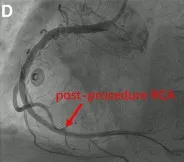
(D) Right coronary artery emergency PCI images indicated resolution of vessel occlusion, absence of residual stenosis, and restoration of blood flow to TIMI 3 levels.
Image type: radiology (ultrasound)